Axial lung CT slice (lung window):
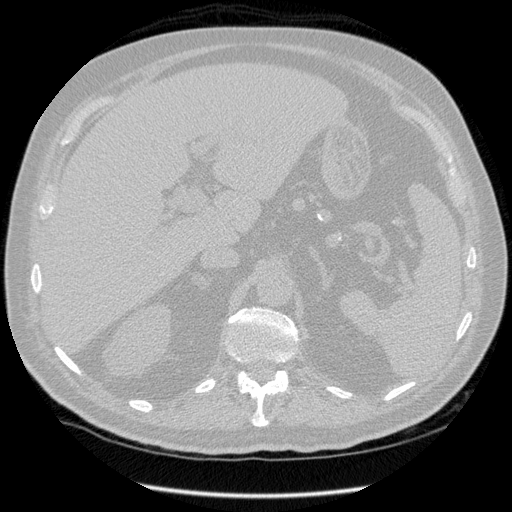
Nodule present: no